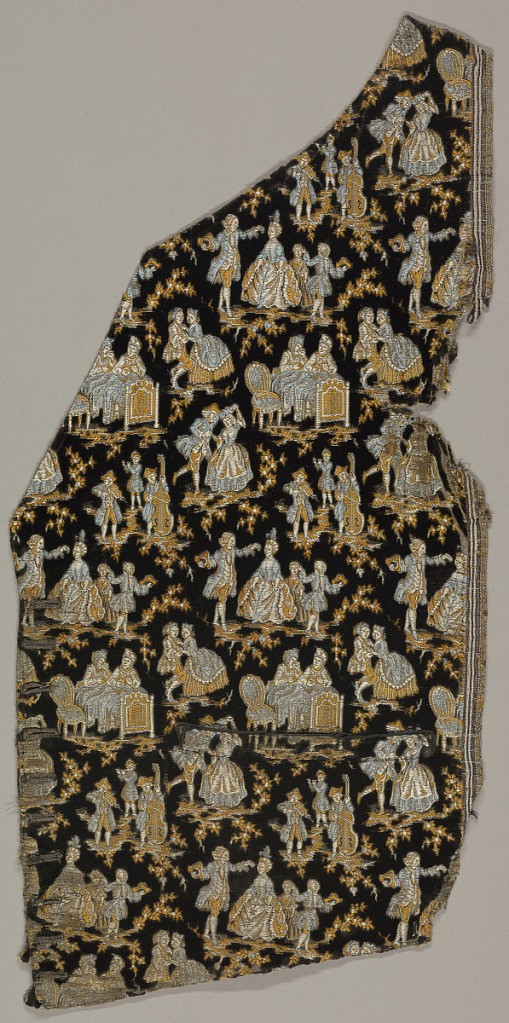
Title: Waistcoat fragment
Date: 1800–1850
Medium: silk Technique: cut supplementary warp pile (velvet) in a woven foundation
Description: Fragment of black velvet with a brocaded pattern of couples, dancing and seated, with musicians performing.